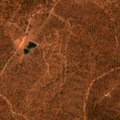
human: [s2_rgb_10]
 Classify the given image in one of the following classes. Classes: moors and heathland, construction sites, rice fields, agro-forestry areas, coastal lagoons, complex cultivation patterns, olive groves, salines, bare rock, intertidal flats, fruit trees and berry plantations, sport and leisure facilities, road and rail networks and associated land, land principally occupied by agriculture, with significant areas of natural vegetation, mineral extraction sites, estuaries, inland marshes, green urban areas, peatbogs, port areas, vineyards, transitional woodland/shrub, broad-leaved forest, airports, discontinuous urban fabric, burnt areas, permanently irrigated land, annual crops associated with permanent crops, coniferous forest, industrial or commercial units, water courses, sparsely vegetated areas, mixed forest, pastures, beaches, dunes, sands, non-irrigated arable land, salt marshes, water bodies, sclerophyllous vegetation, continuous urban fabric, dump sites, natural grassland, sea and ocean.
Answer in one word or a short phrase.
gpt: agro-forestry areas